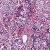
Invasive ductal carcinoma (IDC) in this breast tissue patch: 1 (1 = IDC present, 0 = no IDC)